（2024·天津和平·一模）青花瓷，常简称青花，代表了我国古代劳动人民智慧的结晶，是中国瓷器的主流品种之一. 图一是一个由波涛纹和葡萄纹构成的正六边形青花瓷盘，已知图二中正六边形的边长为 4，圆 \(O\) 的圆心为正六边形的中心，半径为 2，若点 \(M\) 在正六边形的边上运动，动点 \(A,B\) 在圆 \(O\) 上运动且关于圆心 \(O\) 对称.
\ding{172} 请用 \(\overrightarrow{MA},\overrightarrow{MB}\) 表示 \(\overrightarrow{MO} = \underline{\quad\quad}\);
\ding{173} 请写出 \(\overrightarrow{MA} \cdot \overrightarrow{MB}\) 的取值范围 \underline{\quad\quad}.

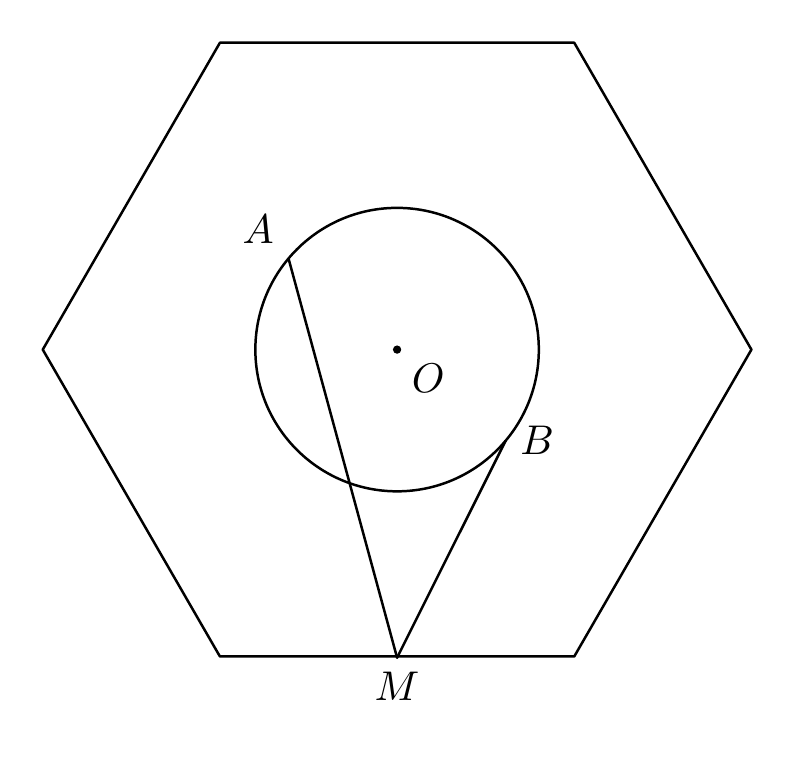
【解答】
【答案】\quad $\dfrac{1}{2}\overrightarrow{MA} + \dfrac{1}{2}\overrightarrow{MB}$ \quad $[8,12]$

\vspace{6pt}
【解析】(i) $\because A,B$ 在圆$O$上运动且关于圆心$O$对称，$\therefore O$ 为$AB$ 中点，$\therefore \overrightarrow{MO} = \dfrac{1}{2}\overrightarrow{MA} + \dfrac{1}{2}\overrightarrow{MB}$;

(ii) $\overrightarrow{MA} \cdot \overrightarrow{MB} = (\overrightarrow{MO} + \overrightarrow{OA}) \cdot (\overrightarrow{MO} + \overrightarrow{OB}) = \overrightarrow{MO}^2 + (\overrightarrow{OA} + \overrightarrow{OB}) \cdot \overrightarrow{MO} + \overrightarrow{OA} \cdot \overrightarrow{OB} = |\overrightarrow{MO}|^2 - |\overrightarrow{OA}|^2 = |\overrightarrow{MO}|^2 - 4$;

当$M$ 为正六边形顶点时，$|\overrightarrow{MO}|$ 取得最大值；当$OM$ 与正六边形的边垂直时，$|\overrightarrow{MO}|$ 取得最小值;

$\because$ 六边形为正六边形，$\therefore \triangle ODE$ 为正三角形，$\therefore |\overrightarrow{MO}|_{\max} = OD = 4$;

作$OF \perp DE$，则$F$ 为$DE$ 中点，$\therefore |\overrightarrow{MO}|_{\min} = |OF| = \sqrt{4^2 - 2^2} = 2\sqrt{3}$;

$\therefore |\overrightarrow{MO}|^2 - 4 \in [8,12]$，即$\overrightarrow{MA} \cdot \overrightarrow{MB}$ 的取值范围为$[8,12]$.

故答案为：$\dfrac{1}{2}\overrightarrow{MA} + \dfrac{1}{2}\overrightarrow{MB}$; $[8,12]$.
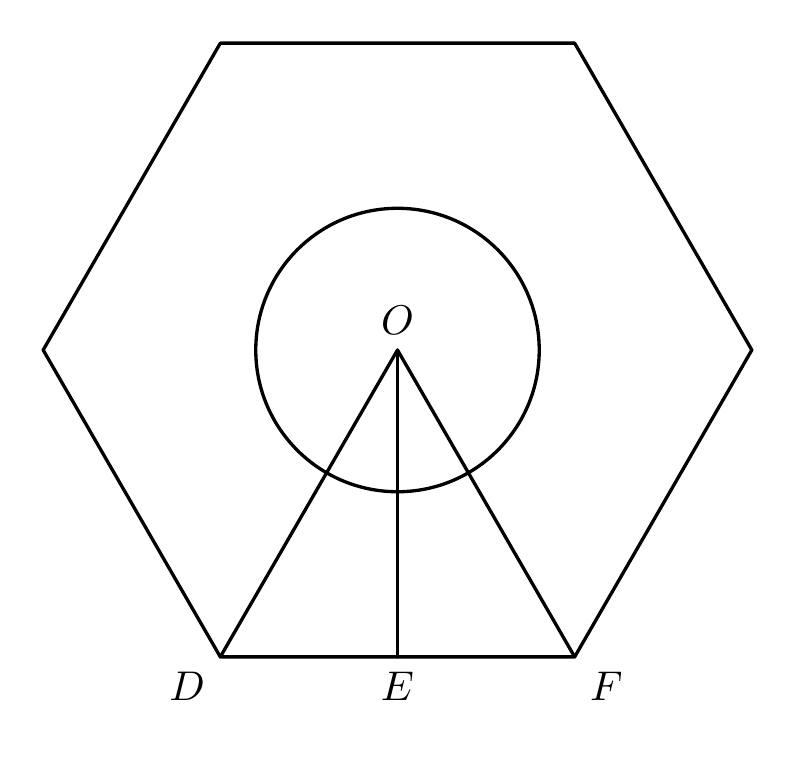